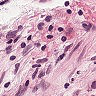
Metastatic tissue present: no